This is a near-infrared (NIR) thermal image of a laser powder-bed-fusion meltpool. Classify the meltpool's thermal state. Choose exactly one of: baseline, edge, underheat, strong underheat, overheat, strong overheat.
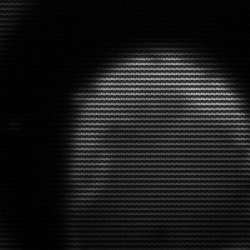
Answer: edge